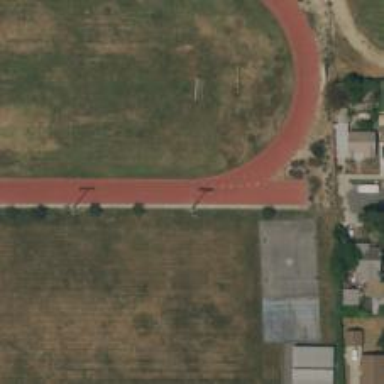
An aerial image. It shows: Track in leisure land.